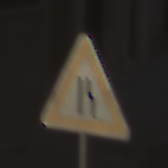
Verkehrszeichen: EinseitigVerengteFahrbahnRechts
Umgebung: Outdoor, Urban
Tageszeit: Midday
Wetter: Clear
Licht: Natural
Jahreszeit: NotSpecified
Kontrast: HighContrast